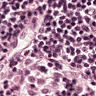
Metastatic tissue present: no